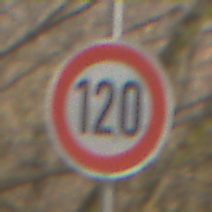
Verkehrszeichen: Geschwindigkeit120
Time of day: MorningAfternoon
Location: Outdoor (Nature)
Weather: Clear
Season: Winter
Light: Natural